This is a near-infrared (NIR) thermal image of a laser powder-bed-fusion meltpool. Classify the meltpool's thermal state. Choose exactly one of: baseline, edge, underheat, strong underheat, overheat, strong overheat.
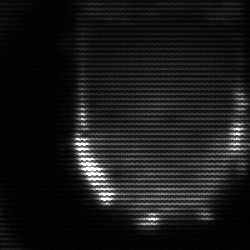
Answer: baseline